Question: I'm just a beginner and I wonder if it would be possible to create a form widget on Mac like the info dialog in iTunes.

I tried using:
- - -
Also I am not (yet) very comfortable with QtDesigner, so i'd like to avoir using it (for now)
Thanks in advance
Edit: Some precisions on the programs. I use QtCreator 2.6.1 with Qt 4.8.1 and 5.0 on Mac OS X Mountain Lion.
Edit 2: Here is the code.
Subclass of QWidget:
'''
MCLineEdit::MCLineEdit(const QString &header)
{
m_lineEdit = new QLineEdit;
m_lineTitle = new QLabel(header);
QVBoxLayout *layout = new QVBoxLayout;
layout->addWidget(m_lineTitle);
layout->addWidget(m_lineEdit);
layout->setSpacing(0);
setLayout(layout);
}
'''
To display the widget
'''
myView::myView(QWidget *parent) :
QWidget(parent)
{
setFixedSize(600, 500);
MCLineEdit *lineEdit1 = new MCLineEdit("Test 1");
MCLineEdit *lineEdit2 = new MCLineEdit("Test 2");
MCLineEdit *lineEdit3 = new MCLineEdit("Test 3");
MCLineEdit *lineEdit4 = new MCLineEdit("Test 4");
QVBoxLayout *mainLayout = new QVBoxLayout;
mainLayout->addWidget(lineEdit1);
mainLayout->addWidget(lineEdit2);
mainLayout->addWidget(lineEdit3);
mainLayout->addWidget(lineEdit4);
mainLayout->setSpacing(0);
setLayout(mainLayout);
}
'''
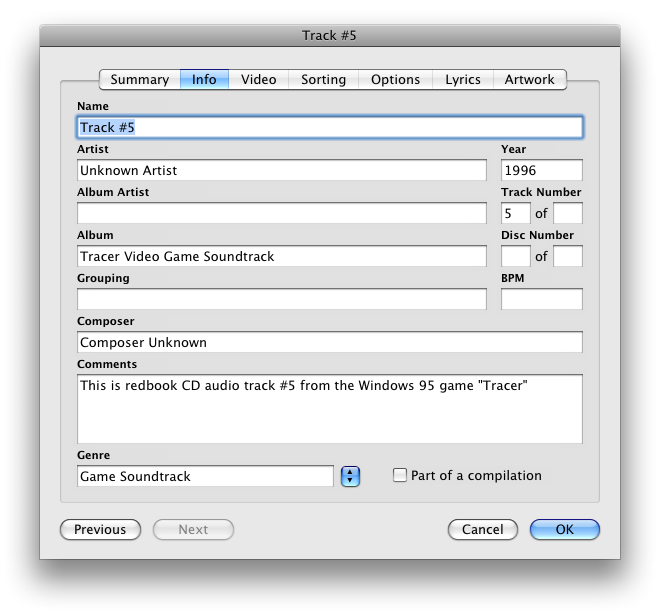
Answer: This can be accomplished a ton of ways I am sure. Qt gives you all the possible layouts you could need to achieve this. You could do it with a <URL>, and add widgets with different amounts of "cell" spanning, and control the row and column sizes to suit. Or you can just do it with a bunch of nested vertical/horizontal layouts.
For example, you can group a label and a field together in a 'QVBoxLayout', by <URL>, and then setting the spacing to 0 between the items:
'''
layout->setSpacing(0);
layout->addWidget(aLabel, Qt::AlignLeft);
layout->addWidget(aLineEdit, Qt::AlignLeft);
mainVerticalLayout->addLayout(layout);
'''
For something like the track numbers, it is just more nested layouts:
'''
vLayout->addWidget(aLabel);
hLayout->addWidget(aCheckbox);
hLayout->addWidget(aLabel);
hLayout->addWidget(aCheckbox);
vLayout.addLayout(hLayout);
'''
And regarding your bullet points:
1. QGroupBox lets you remove the frame with setFlat(bool)
2. With layouts, the margin is the padding around the outside of the contained widgets. What you want is setSpacing(int) to control the amount of space between the items in the layout.
3. QFormLayout is probably not your best choice here. That is usually for having labels on one side and widgets on the other. Basically it is a 2 column layout. A QGridLayout would be more appropriate. And to reduce the size of the QLabel, you can give it a max or a fix size. Such as using setFixedWidth() or setMaximumWidth() on the label.